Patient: sex M, age 35
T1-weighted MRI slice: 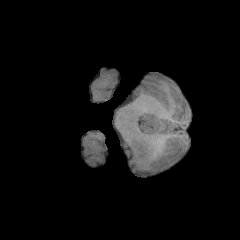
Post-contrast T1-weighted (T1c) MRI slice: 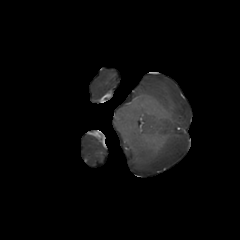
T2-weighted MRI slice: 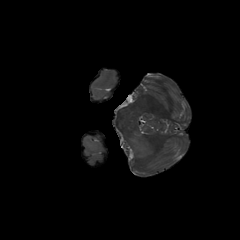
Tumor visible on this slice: yes
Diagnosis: Astrocytoma, IDH-wildtype
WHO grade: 2